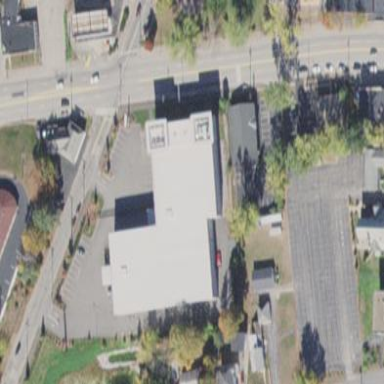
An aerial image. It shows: Building that serves as storage rental shop.